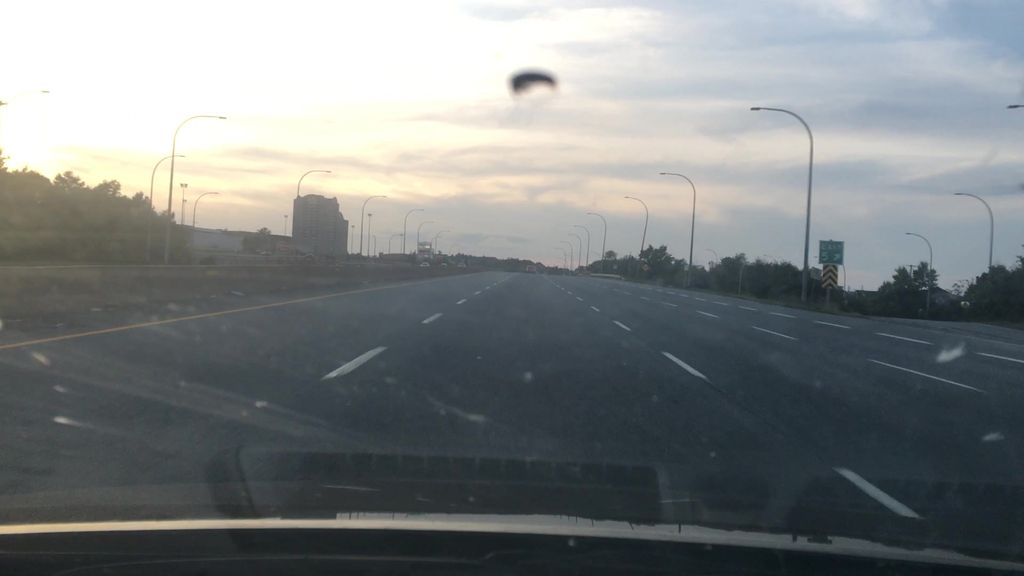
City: halifax